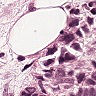
Metastatic tissue present: yes